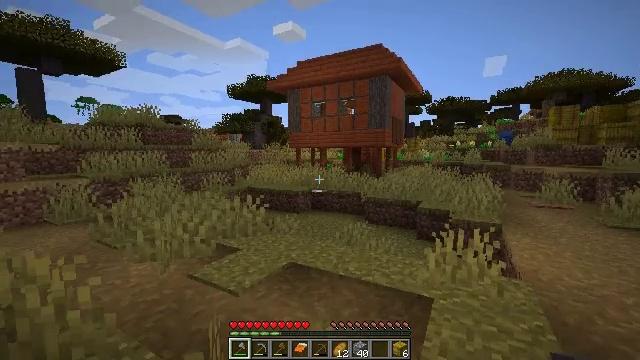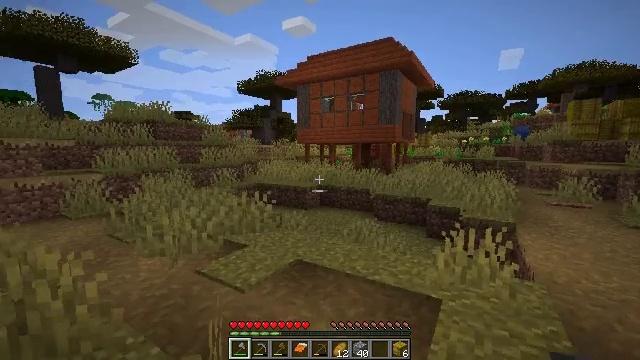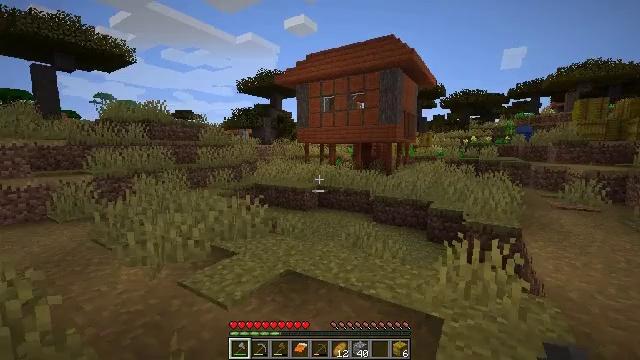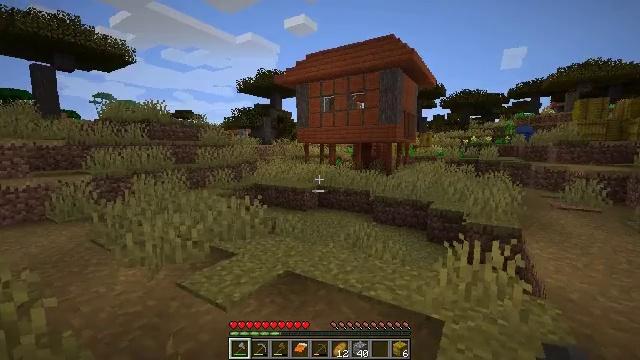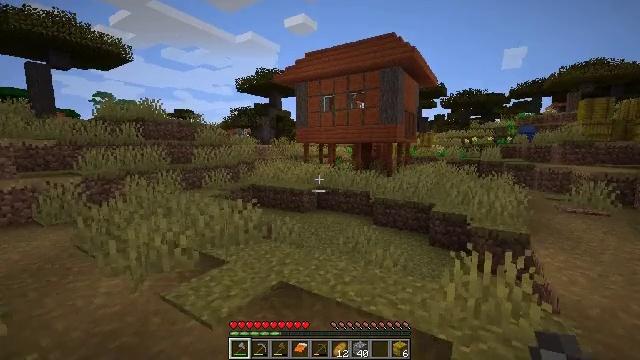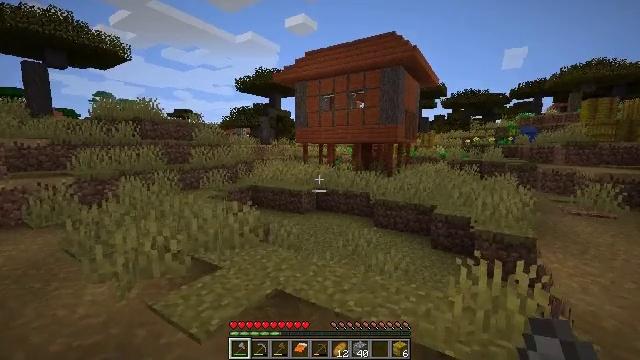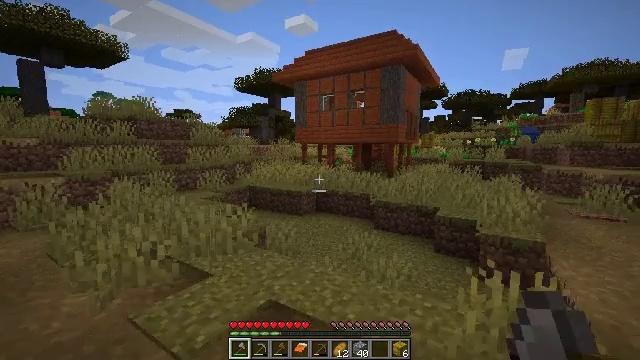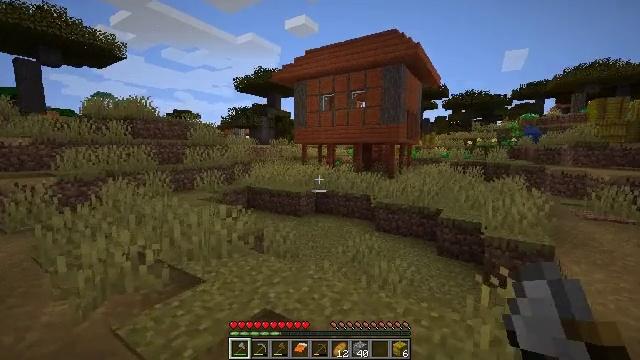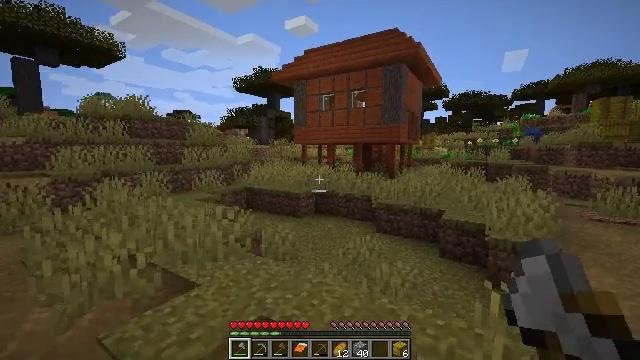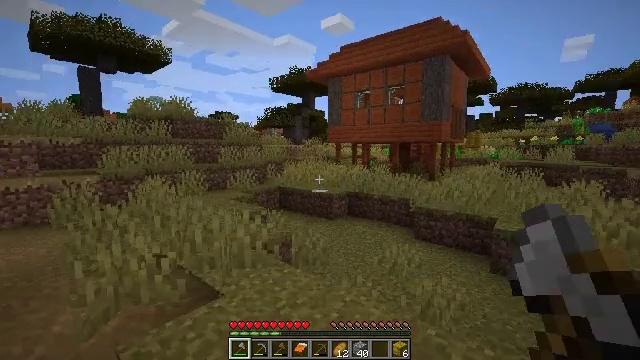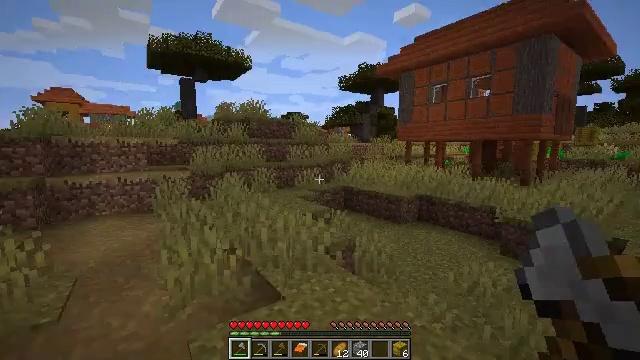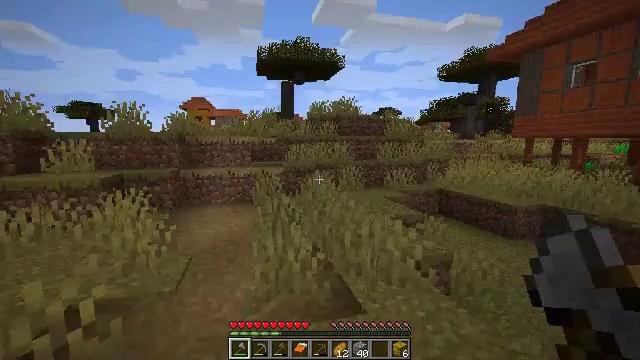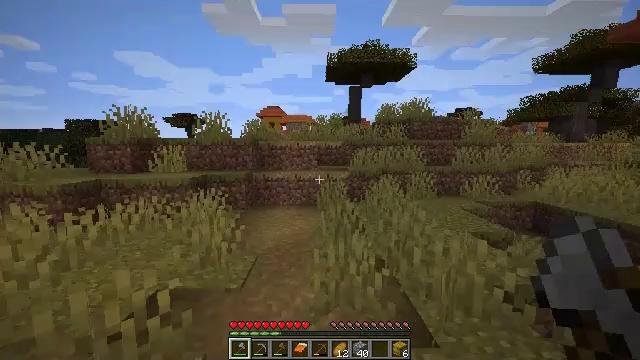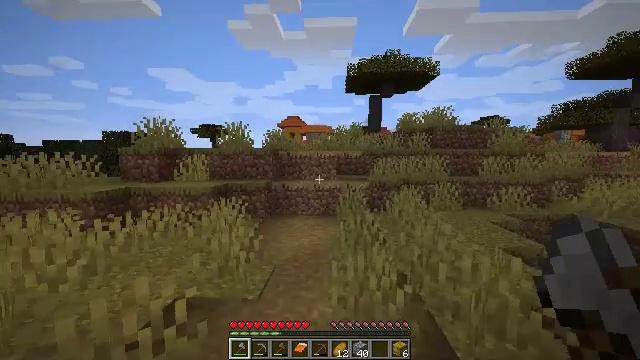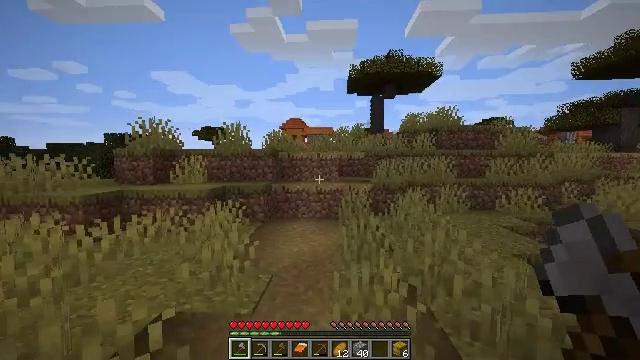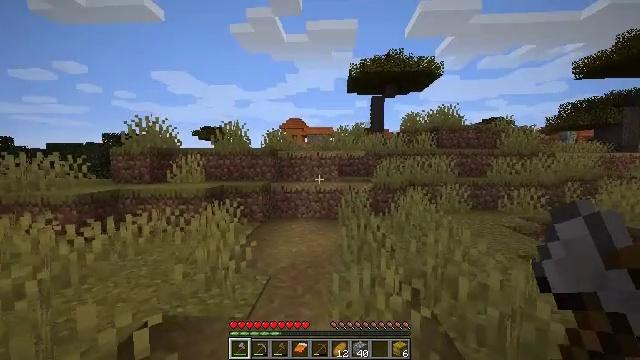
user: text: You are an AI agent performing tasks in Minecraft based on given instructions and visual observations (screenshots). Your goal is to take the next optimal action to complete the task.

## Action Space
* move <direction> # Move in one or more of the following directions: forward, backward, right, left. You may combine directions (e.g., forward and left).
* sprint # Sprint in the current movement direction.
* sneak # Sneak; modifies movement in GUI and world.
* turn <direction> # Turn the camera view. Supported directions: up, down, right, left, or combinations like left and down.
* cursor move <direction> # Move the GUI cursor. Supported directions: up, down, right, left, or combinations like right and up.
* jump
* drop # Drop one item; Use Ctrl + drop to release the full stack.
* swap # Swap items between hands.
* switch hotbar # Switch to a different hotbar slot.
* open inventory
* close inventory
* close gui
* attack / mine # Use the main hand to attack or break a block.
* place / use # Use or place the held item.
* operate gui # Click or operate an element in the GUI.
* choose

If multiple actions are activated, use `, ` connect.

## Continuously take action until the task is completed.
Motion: motion action
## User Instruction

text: Hunt the villager.
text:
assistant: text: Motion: move forward, turn left
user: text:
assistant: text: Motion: move forward
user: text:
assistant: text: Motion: move forward
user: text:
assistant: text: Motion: move forward
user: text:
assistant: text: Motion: move forward
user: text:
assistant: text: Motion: move forward
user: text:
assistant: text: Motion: move forward
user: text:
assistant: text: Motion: move forward
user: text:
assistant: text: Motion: move forward, turn left
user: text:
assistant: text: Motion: move forward, turn left
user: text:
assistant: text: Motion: move forward, turn left
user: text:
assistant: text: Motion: move forward, turn left
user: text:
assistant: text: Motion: move forward, turn left and up
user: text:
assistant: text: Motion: move forward
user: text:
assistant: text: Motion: no_op
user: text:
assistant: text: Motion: move forward
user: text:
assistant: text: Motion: move forward
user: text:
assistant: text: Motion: move forward
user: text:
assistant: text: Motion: no_op
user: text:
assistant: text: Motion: move forward
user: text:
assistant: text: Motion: move forward, turn left
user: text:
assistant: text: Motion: move forward, turn left
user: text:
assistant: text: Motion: move forward, turn left
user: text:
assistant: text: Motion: move forward, turn left
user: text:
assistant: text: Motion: move forward
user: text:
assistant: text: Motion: move forward, turn left
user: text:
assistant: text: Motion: move forward, turn left
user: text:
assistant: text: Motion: move forward, turn left
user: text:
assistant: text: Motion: move forward
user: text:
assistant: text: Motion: move forward